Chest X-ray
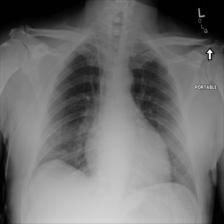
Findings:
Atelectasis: negative
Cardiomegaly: negative
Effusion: negative
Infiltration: negative
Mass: negative
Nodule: negative
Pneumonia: negative
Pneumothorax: negative
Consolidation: negative
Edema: negative
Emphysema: negative
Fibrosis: negative
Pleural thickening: negative
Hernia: negative